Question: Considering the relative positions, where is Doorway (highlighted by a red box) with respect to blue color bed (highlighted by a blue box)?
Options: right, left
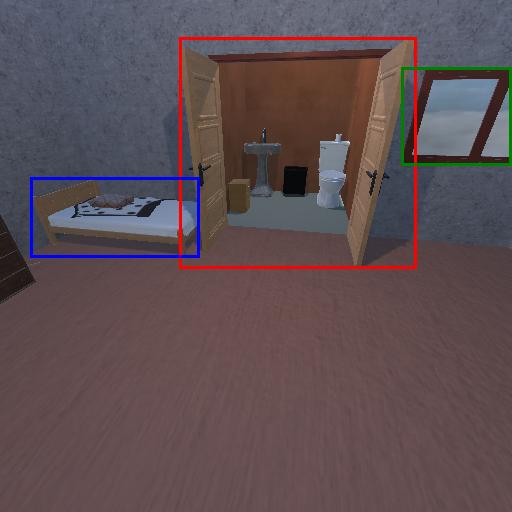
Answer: right